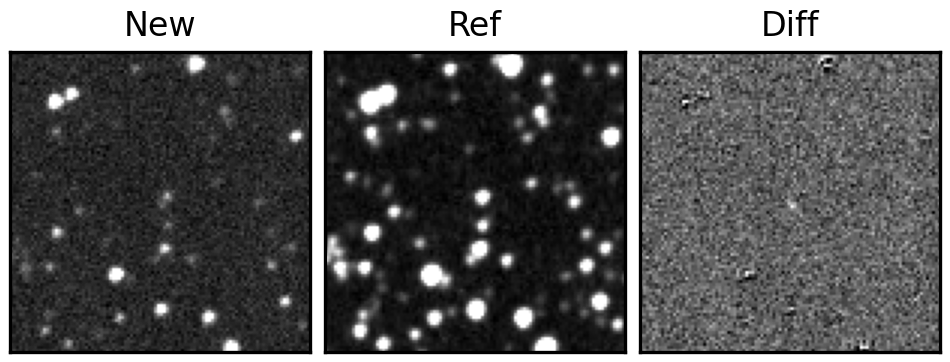
Label: real